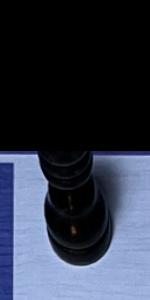
Label: Bishop_Black